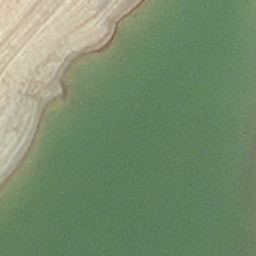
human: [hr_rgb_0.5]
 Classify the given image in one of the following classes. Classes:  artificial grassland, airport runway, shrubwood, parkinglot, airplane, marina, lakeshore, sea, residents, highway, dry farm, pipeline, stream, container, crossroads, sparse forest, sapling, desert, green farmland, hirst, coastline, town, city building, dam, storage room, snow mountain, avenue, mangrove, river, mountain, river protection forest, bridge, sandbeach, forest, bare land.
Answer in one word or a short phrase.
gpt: hirst